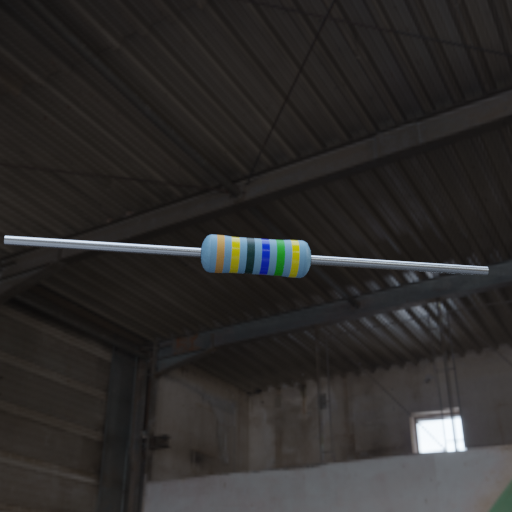
Resistor colour bands (in order): gold, yellow, black, blue, green, yellow